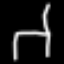
Label: chair